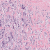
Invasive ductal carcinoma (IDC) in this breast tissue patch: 1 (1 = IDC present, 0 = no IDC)